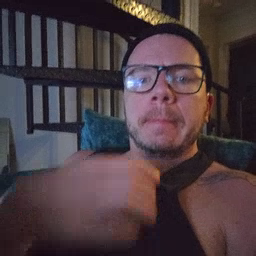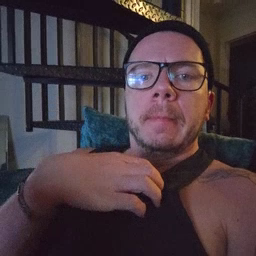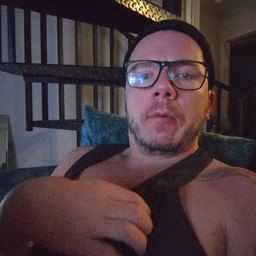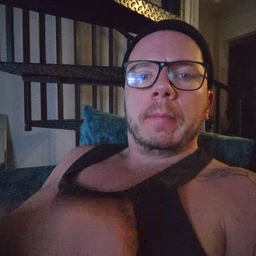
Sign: hungry